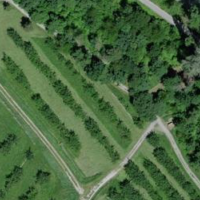
EUNIS habitat code: 40
Species observed at this site:
Euonymus europaeus